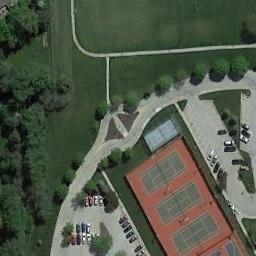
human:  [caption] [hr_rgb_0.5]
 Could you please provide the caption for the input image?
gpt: The tennis court is next to the parking lot with a lawn and bushes next to it .

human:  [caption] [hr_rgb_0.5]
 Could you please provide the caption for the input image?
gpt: There are two tennis courts on the vacant lot .

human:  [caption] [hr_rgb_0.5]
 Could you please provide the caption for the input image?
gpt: There are many cars in the parking lot next to the tennis courts .

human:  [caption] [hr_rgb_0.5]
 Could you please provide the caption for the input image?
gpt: The tennis court is on the grass next to some trees and parking lot .

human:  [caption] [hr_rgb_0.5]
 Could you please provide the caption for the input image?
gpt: The tennis courts are beside a green meadow .